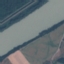
Land use / land cover class: River